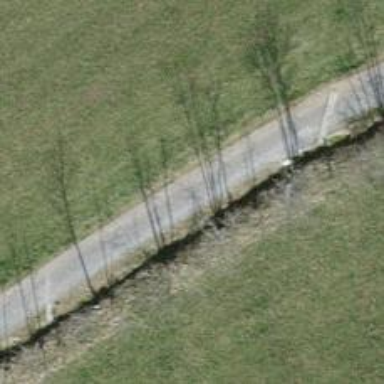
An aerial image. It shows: Track with fine gravel surface of grade2 quality.